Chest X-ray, PA view. Patient: 45 years old, sex F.
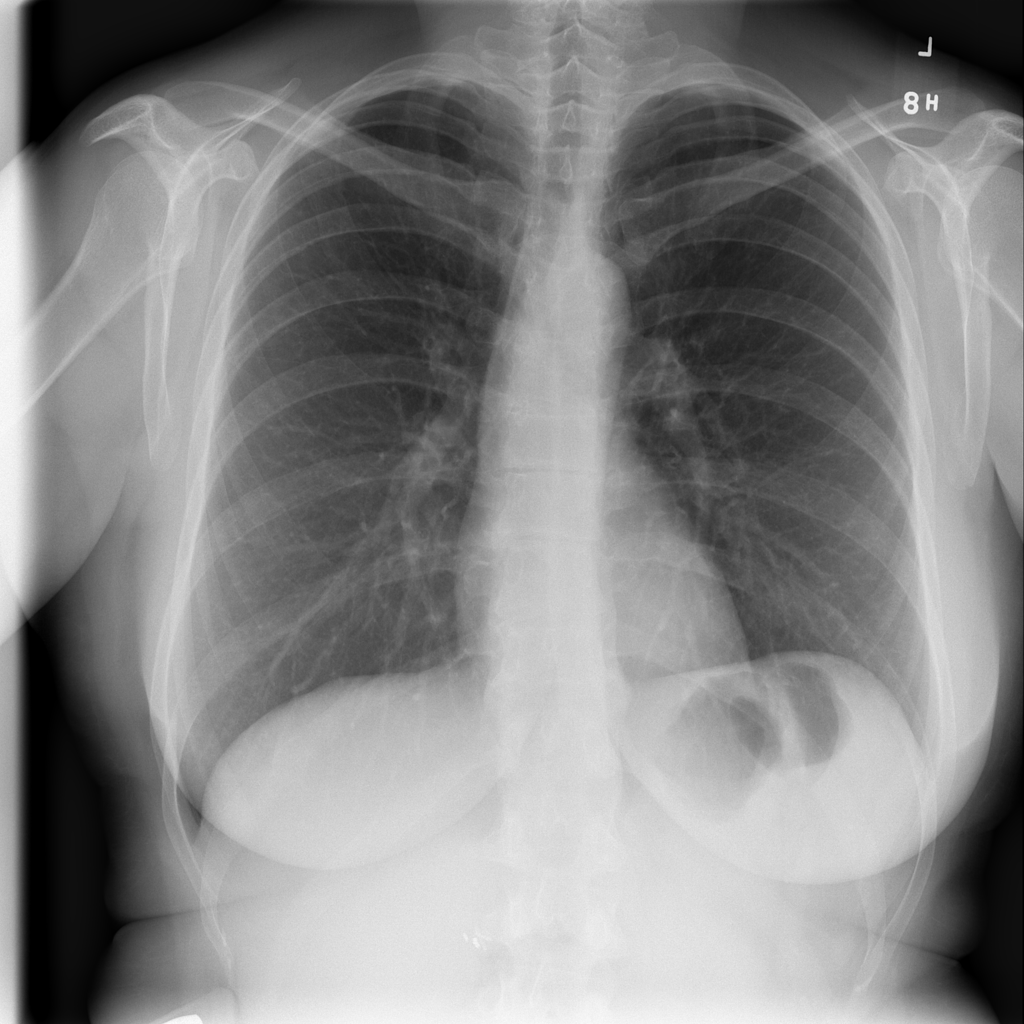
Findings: No Finding